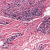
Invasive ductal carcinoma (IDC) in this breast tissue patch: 0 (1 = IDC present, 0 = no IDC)